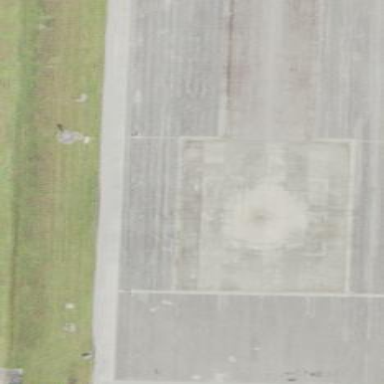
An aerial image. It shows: Image showing helipad at airport.